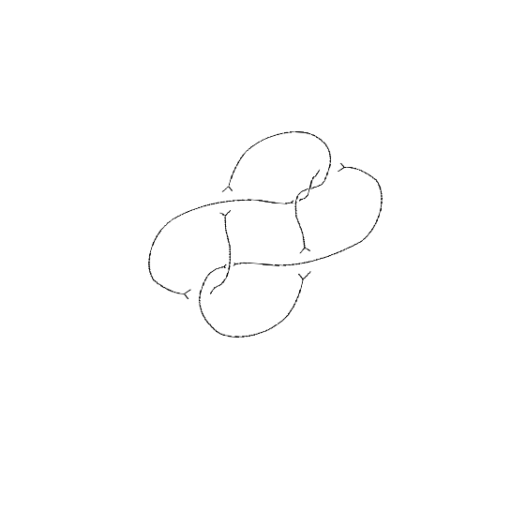
Crossing number: 7